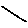
Label: line